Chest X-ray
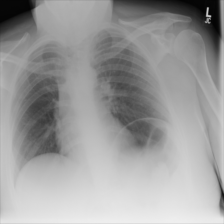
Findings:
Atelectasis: negative
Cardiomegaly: negative
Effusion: negative
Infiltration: negative
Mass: negative
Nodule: negative
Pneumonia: negative
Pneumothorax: negative
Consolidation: negative
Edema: negative
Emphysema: negative
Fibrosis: negative
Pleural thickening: negative
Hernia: negative